Question: So, I've been trying to get a web page to display links to videos (over a symbolic link) dynamically (i.e., without hardcoding an '<a></a>' tag for each one) I have, and I think I may have found a solution, albeit a hacky one:
'''
<a href="./Video/">Video</a>
'''
Ignoring that this is a horrible way to do this, does anyone know how to format the following?:

I'm guessing there is an apache config file somewhere, but it is extremely hard to search for it as I do not know what it is called when files are just listed in this manner.
i'm basically looking to resize the widths of columns, and maybe even do some pretty-fication.
this is all running on my web/file server and is being accessed form my local machine.
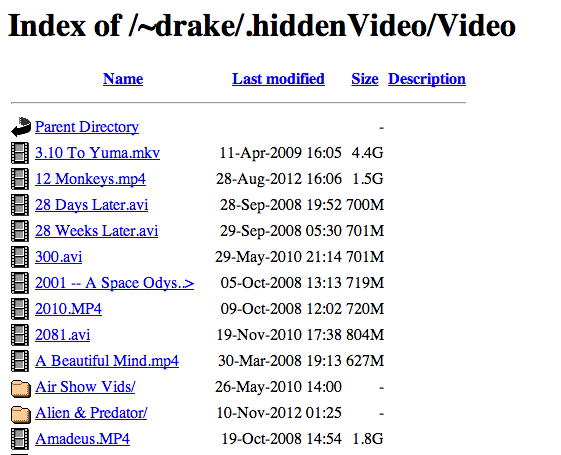
Answer: This is what you're looking for:
<URL>
This tutorial details how directory listing by Apache can be modified to suit your taste using HTAccess file.
Using Apache and directives and the module "" you can add custom markup to your directory listing pages.